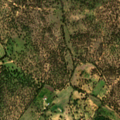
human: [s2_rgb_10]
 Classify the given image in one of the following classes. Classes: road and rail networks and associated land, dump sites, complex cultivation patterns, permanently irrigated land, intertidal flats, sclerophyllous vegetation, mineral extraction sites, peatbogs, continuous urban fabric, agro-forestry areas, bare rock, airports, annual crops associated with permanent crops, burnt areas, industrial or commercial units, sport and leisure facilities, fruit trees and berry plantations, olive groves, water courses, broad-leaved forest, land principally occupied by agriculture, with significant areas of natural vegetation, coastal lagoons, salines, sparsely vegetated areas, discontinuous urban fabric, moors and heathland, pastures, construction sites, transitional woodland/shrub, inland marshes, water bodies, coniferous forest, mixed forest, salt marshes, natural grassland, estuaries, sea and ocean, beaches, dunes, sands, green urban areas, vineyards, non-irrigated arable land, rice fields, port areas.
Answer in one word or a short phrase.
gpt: olive groves, agro-forestry areas